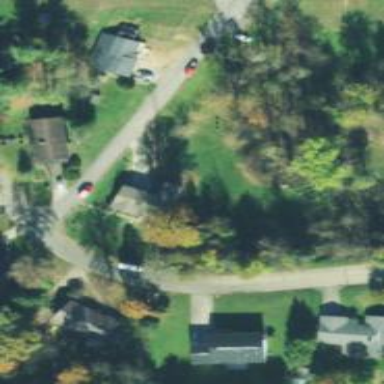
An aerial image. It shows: Neighborhood.